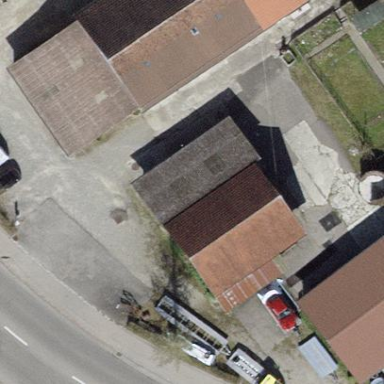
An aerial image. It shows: Building with tile roof.